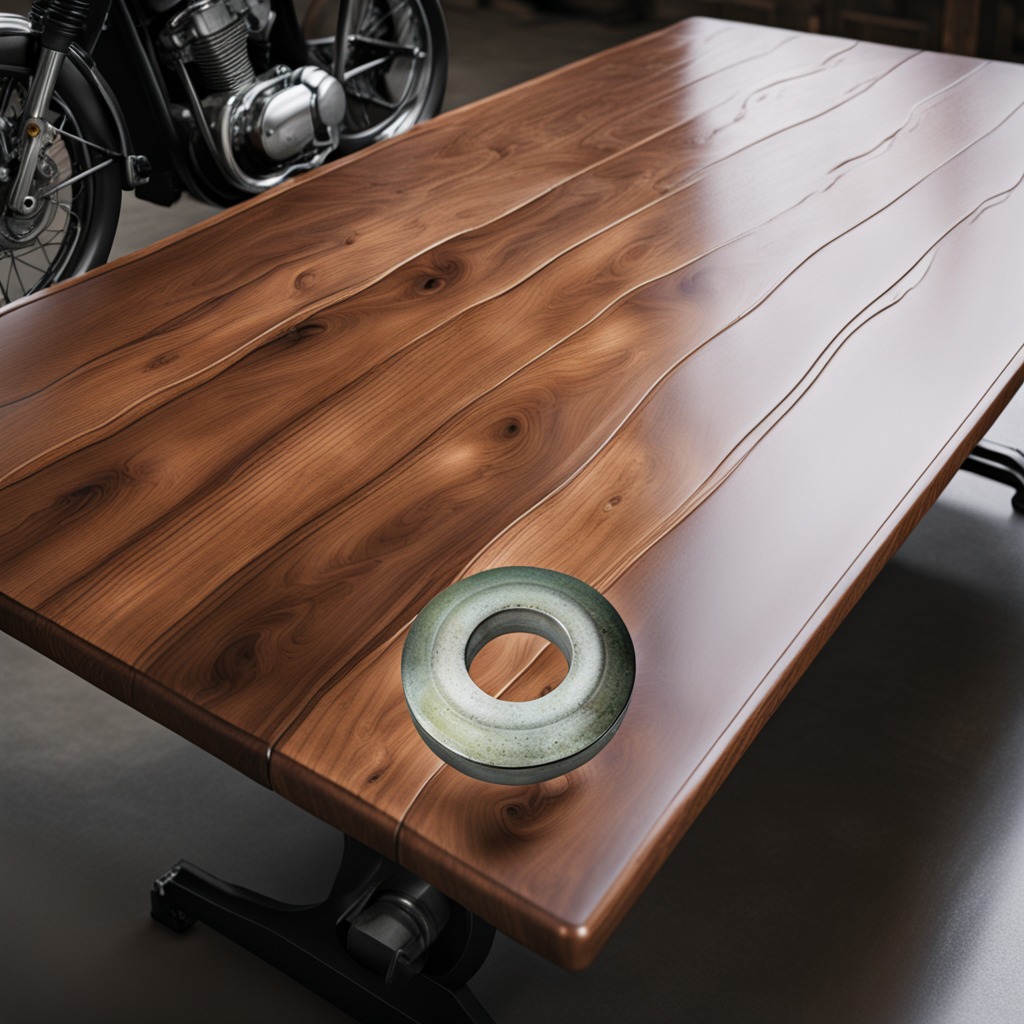
A flat metal washer is lying on the oil-spilled wooden table in a vintage motorcycle garage.